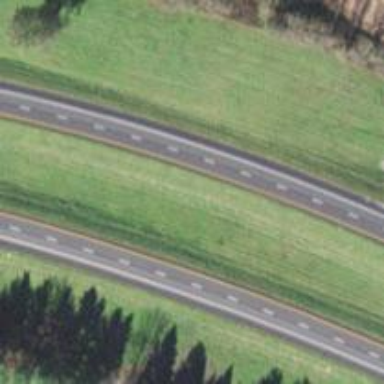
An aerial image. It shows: Asphalt motorway.